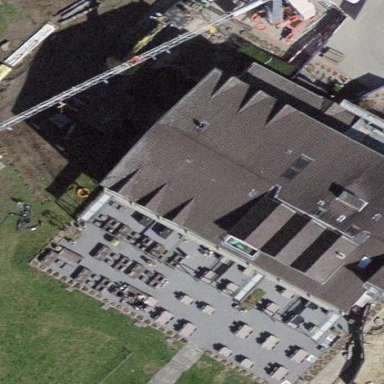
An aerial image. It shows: Restaurant and hotel building.